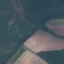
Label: AnnualCrop